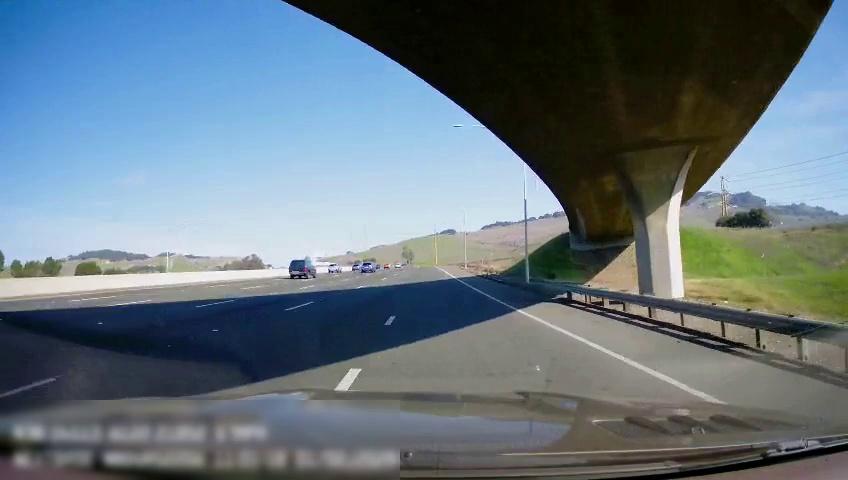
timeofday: Day
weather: Sunny
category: Drivable Space
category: Vehicles | Car
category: Vehicles | SUV
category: Vehicles | Car
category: Lanes | Current Lane
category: Lanes | Alternate Lane
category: Lanes | Alternate Lane
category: Lanes | Alternate Lane
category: Lanes | Alternate Lane
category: Lanes | Alternate Lane
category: Lanes | Alternate Lane